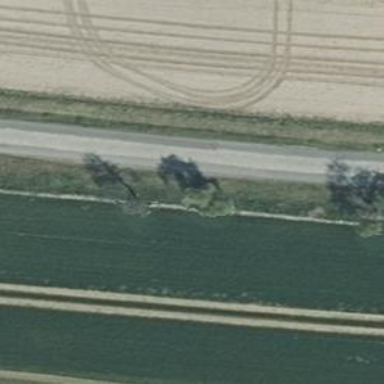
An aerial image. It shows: Tertiary road.